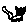
Label: cat